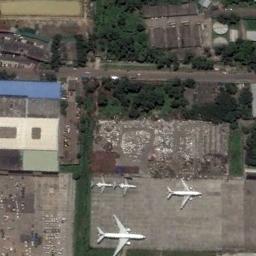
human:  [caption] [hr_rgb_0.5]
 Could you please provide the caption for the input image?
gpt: Two big airplanes two small airplanes are parked on the open place in the middle of the grass and buildings .

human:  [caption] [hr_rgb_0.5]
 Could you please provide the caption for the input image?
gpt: Four planes parked on a square open area surrounded by vegetation .

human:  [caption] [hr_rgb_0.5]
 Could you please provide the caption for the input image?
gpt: Two small planes and two big planes parked on the open area  in front of them .

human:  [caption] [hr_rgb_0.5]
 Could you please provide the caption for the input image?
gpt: Several planes of different sizes are parked in a clearing, With many buildings and lawns next to the plane .

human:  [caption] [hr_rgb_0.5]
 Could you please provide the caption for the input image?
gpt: Four planes are on the ground between the building and the grass .